Field crop: tomato
Growth stage: 2
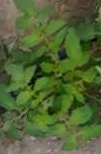
Species: tomato